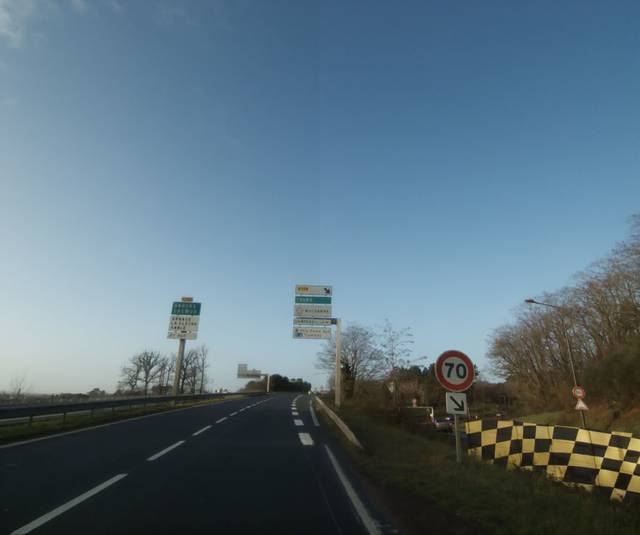
Region: France
Coordinates: 47.963, 0.2234